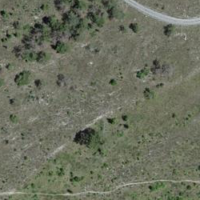
EUNIS habitat code: 45
Species observed at this site:
Saxicola rubicola